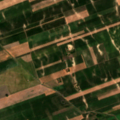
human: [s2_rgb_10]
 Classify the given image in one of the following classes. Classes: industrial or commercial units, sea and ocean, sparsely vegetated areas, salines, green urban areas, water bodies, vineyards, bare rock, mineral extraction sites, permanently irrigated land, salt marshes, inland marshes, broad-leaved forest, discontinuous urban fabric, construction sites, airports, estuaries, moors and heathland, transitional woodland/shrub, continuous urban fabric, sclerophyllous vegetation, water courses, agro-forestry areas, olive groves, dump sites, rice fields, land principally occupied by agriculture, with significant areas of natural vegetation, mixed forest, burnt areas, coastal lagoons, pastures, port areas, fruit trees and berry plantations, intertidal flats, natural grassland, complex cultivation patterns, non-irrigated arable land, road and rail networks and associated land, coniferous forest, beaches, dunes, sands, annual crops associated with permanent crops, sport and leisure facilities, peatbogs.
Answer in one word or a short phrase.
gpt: non-irrigated arable land